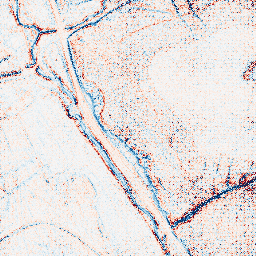
Category: edge_preserving
Decomposition family: anisotropic_diffusion
Decomposition parameters: iterations: 20
kappa: 30
gamma: 0.05
Upsampling method: regularized
Upsampling parameters: scale: 4
lambda_reg: 0.1
Upsampling scale: 4